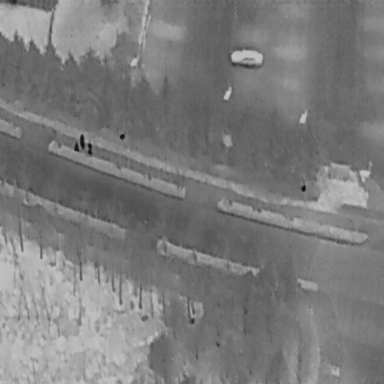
There are five objects shown in the infrared image, including three People, and two Cars.